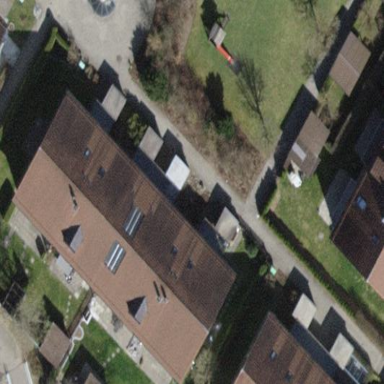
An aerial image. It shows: Terrace building with tiled roof.